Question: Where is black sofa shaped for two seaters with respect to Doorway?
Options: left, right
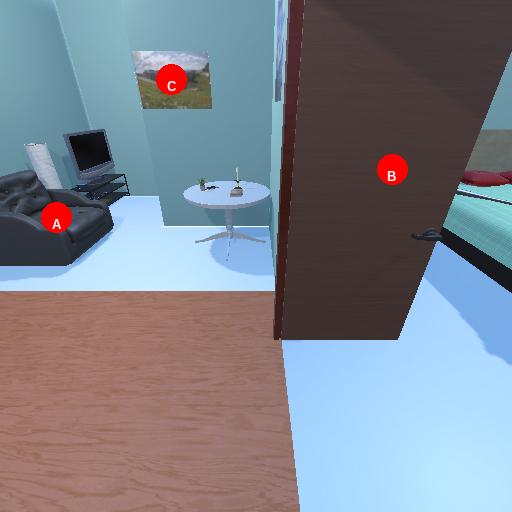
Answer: left